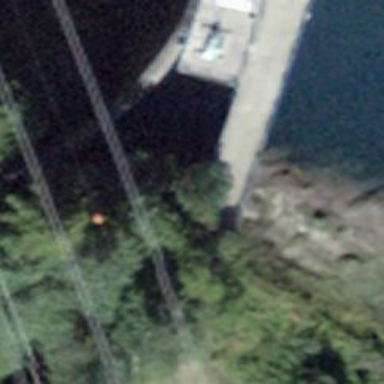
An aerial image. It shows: Dam along waterway.